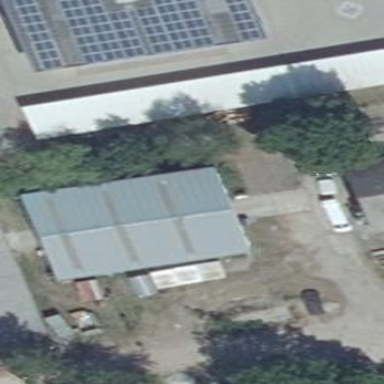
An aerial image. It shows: House with car repair shop.